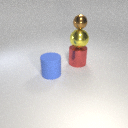
large yellow metal sphere below small brown metal sphere